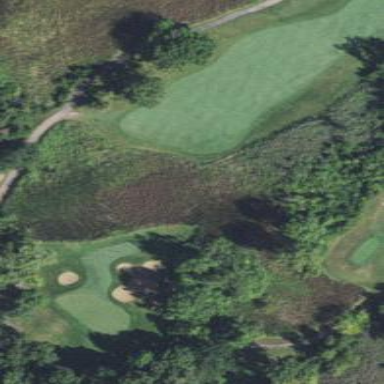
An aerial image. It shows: Scenic view of water hazard on golf course. The natural water feature adds beauty to the landscape.